七年级 · 度量几何学
如图, 四个实数 $m, n, p, q$ 在数轴上对应的点分别为 $M, N, P, Q$. 若 $n+q=0$, 则 $m$, $n, p, q$ 四个实数中, 绝对值最大的一个是 ( )
$P \quad N$

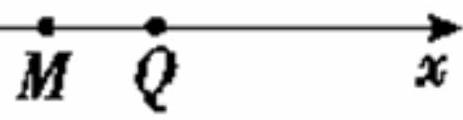
A. $p$
B. $q$
C. $m$
D. $n$
答案: A
解析: 析】

【分析】

本题考查实数与数轴, 解题的关键是明确数轴的特点, 利用数形结合的思想解答. 根据 $n+q=0$可以得到 $n 、 q$ 的关系, 从而可以判定原点的位置, 从而可以得到哪个数的绝对值最大, 本题得以解决.

【解答】

解: $\because n+q=0$,

$\therefore n$ 和 $q$ 互为相反数, 0 在线段 $N Q$ 的中点处,

$\therefore$ 绝对值最大的点 $P$ 表示的数 $p$,

故选 $A$.